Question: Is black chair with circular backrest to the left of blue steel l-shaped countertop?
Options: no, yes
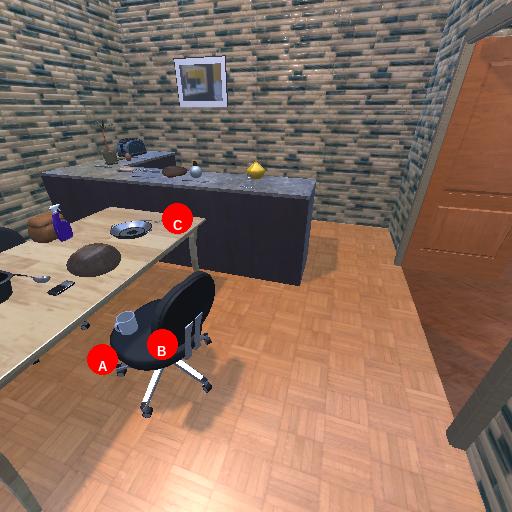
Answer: no